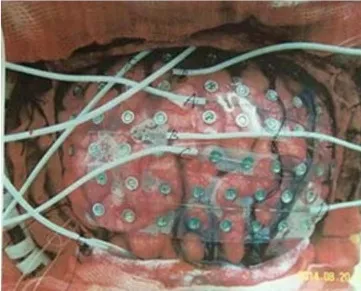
Photo of ECoG grids placed on the brain cortex surface. Grid photo of Subject P1.
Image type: medical_photograph (skin_photograph)